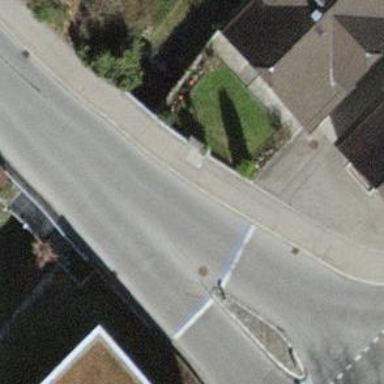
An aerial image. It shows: Residential road with bridge. There are sidewalks on both sides.